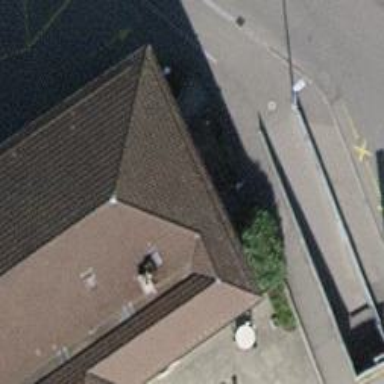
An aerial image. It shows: Restaurant.